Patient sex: F
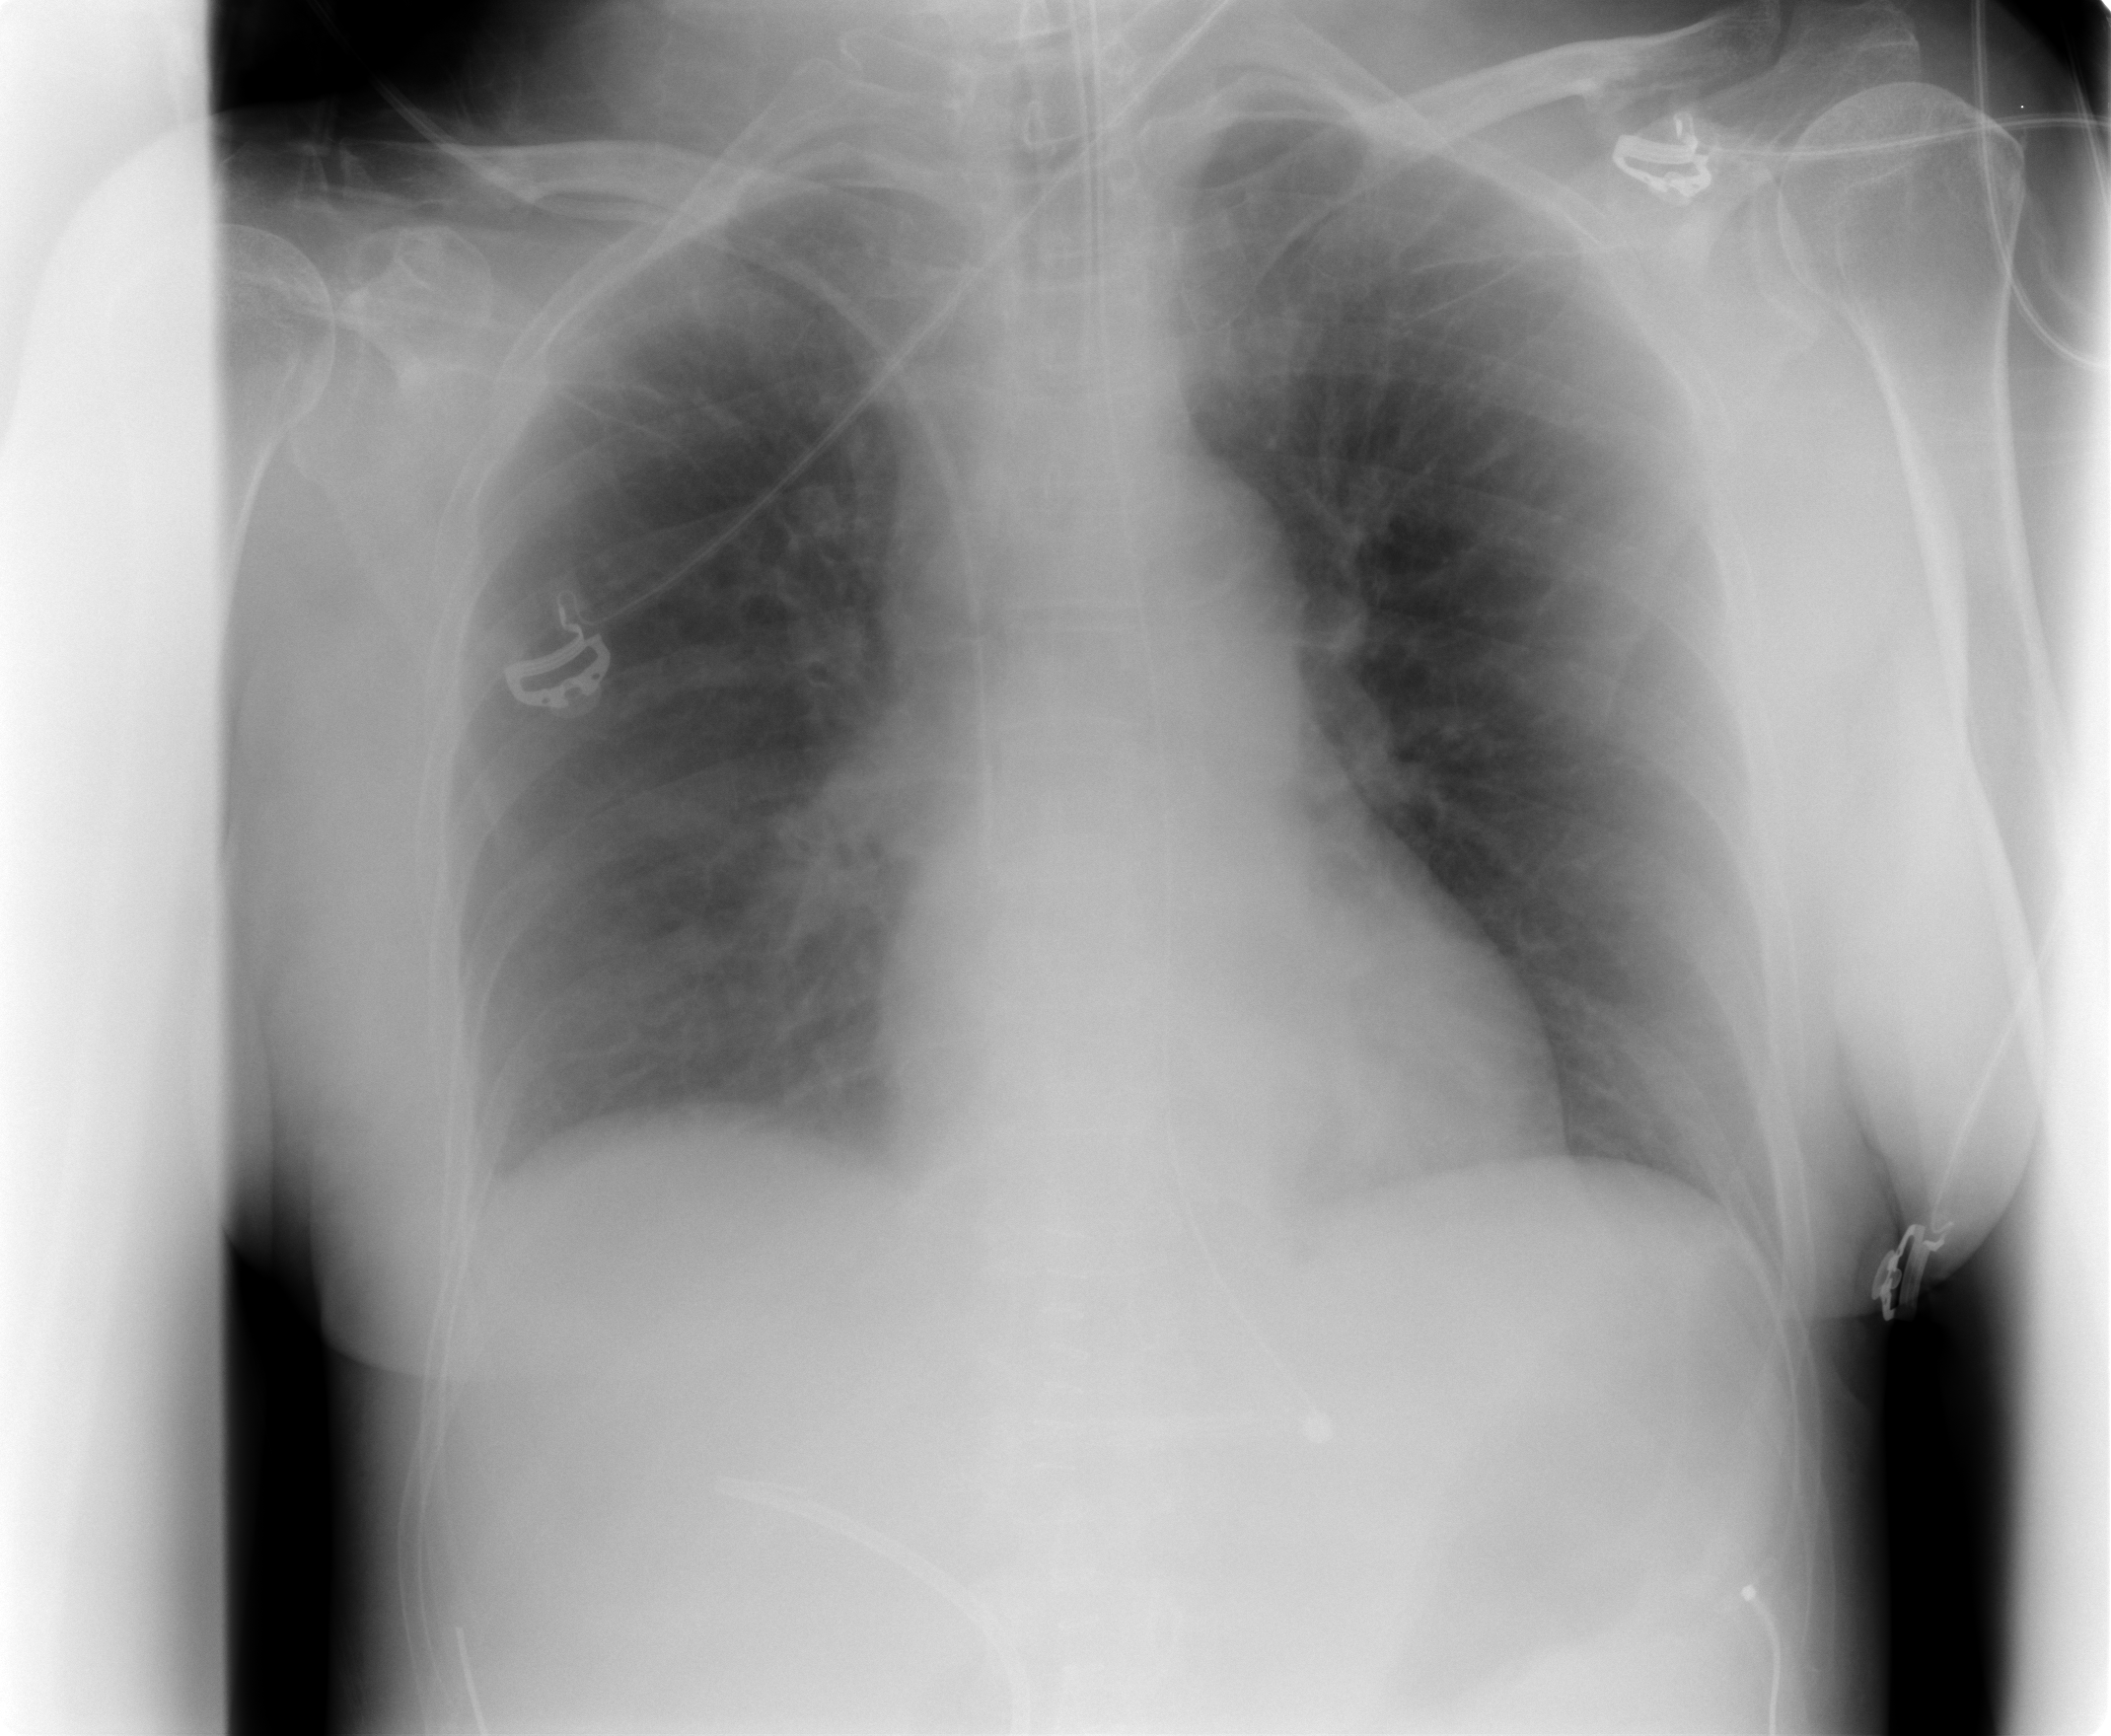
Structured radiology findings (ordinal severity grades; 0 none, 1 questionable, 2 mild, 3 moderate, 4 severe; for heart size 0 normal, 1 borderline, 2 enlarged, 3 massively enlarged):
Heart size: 0
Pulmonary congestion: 1
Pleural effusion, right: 0
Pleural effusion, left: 0
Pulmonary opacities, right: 0
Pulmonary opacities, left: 0
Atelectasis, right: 0
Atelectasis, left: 0